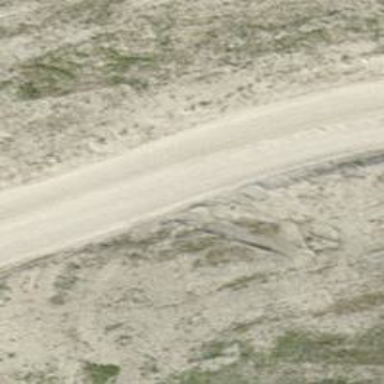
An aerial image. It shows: Road made of pebblestone meant for service vehicles.